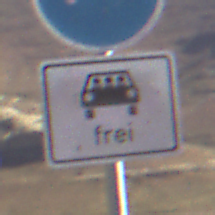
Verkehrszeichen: MehrfachbesetzePersonenkraftwagenFrei
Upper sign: Busssonderstreifen
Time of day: MorningAfternoon
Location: Outdoor (Nature)
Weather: Clear
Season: NotSpecified
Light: Natural